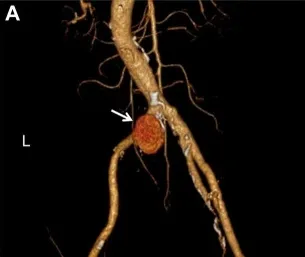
Computed tomography angiography (CTA): (A). The pseudoaneurysm has a maximum diameter of 33 mm and is placed near the commencement of the left common iliac artery (white arrow).
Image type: radiology (ct)